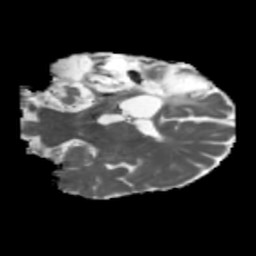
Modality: MD
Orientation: coronal
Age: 46
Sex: male
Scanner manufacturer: siemens
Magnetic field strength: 3 T
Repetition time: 5.47 s
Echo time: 0.0854 s